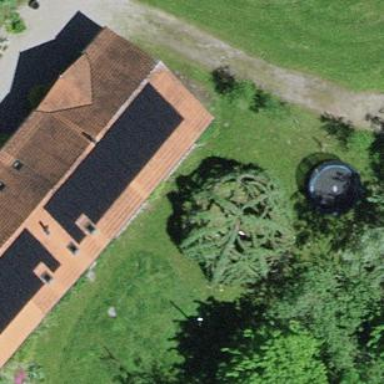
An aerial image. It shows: Solar photovoltaic panel generator producing electricity as small installation.